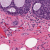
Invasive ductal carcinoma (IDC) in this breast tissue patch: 0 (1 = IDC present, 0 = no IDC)